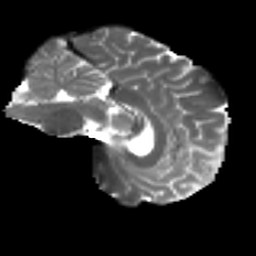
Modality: T2w
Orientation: sagittal
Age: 51
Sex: female
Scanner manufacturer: ge
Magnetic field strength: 3 T
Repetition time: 7.8 s
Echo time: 0.0606 s